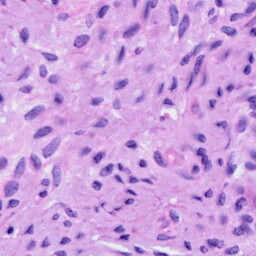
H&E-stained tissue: Cervix